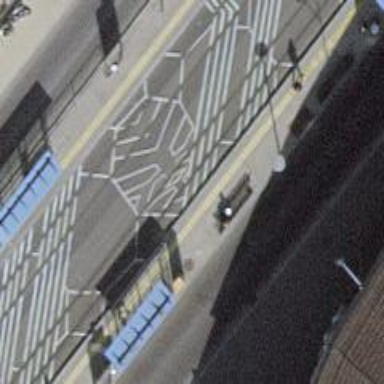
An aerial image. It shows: Tram stop with public transport connection.